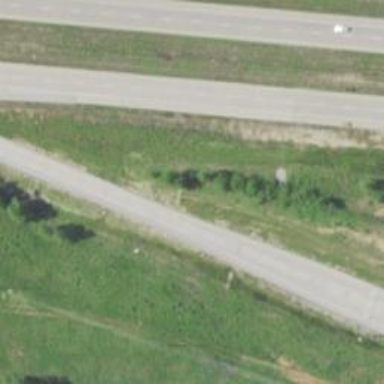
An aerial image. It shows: Trunk link highway.